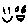
Label: smiley face